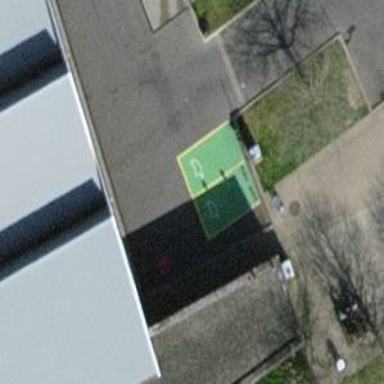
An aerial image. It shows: Charging station.